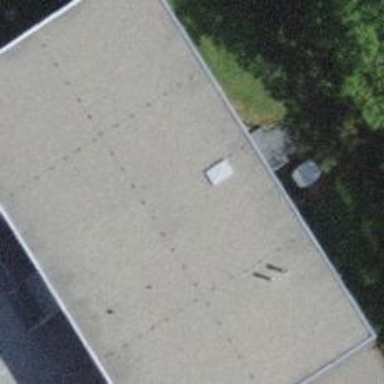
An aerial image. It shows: Kindergarten building.